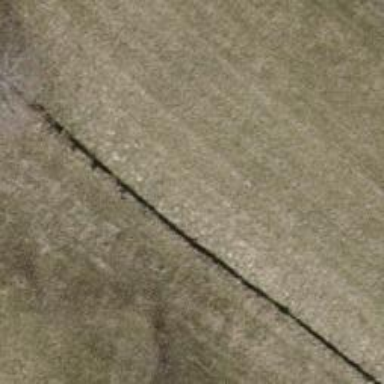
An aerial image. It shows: Ditch in the surroundings.